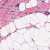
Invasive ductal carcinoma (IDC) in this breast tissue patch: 1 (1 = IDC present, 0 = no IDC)